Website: lowes
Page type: newsletter-management
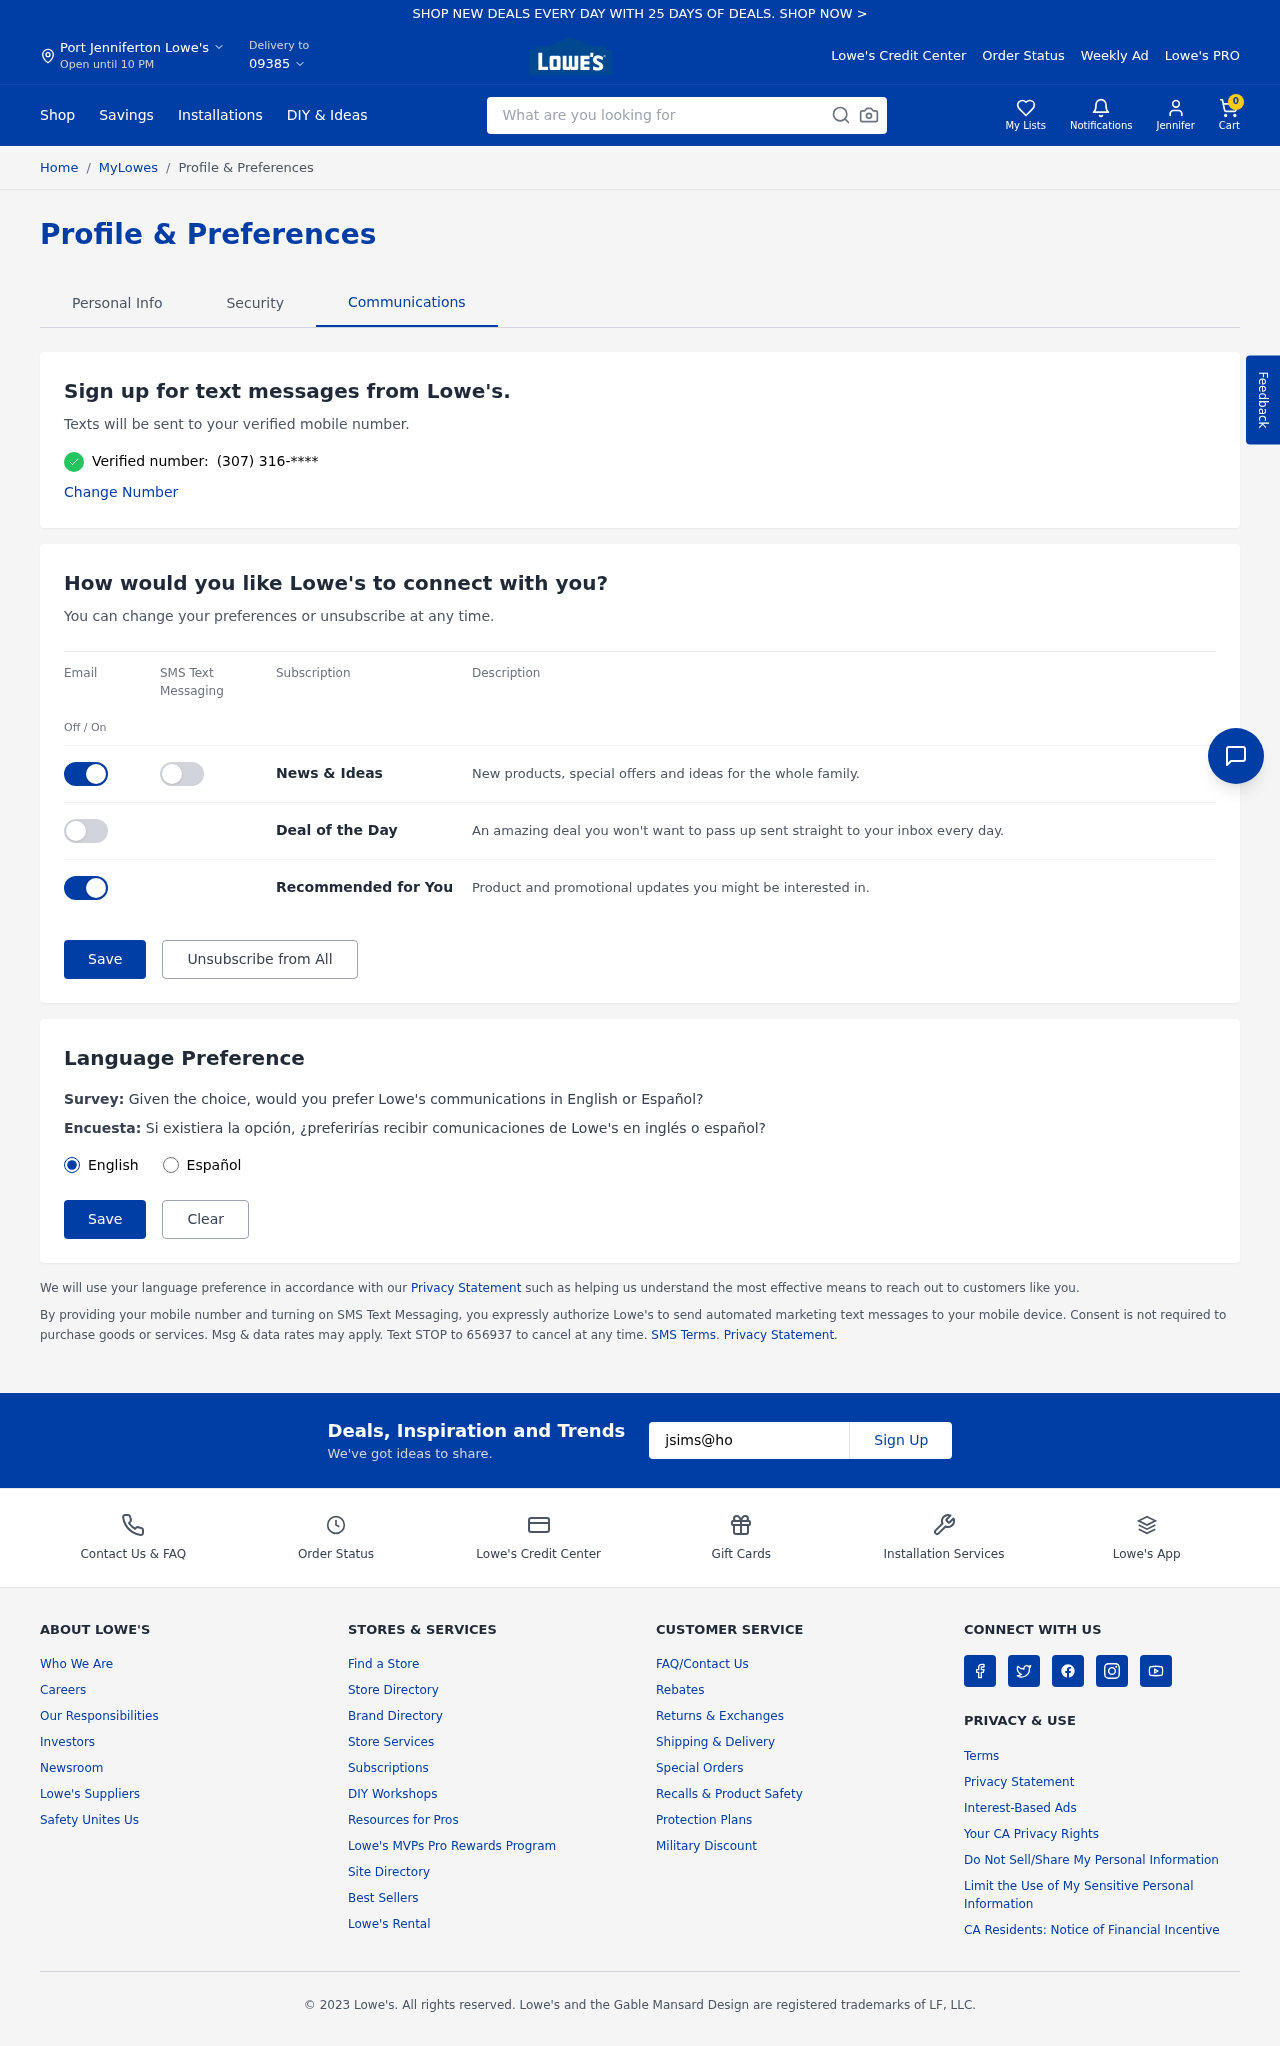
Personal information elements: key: PII_CITY
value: Port Jenniferton
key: PII_EMAIL
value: jsims@hotmail.com
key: PII_FIRSTNAME
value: Jennifer
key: PII_POSTCODE
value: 09385
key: PII_PHONE
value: (307) 316
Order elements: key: ORDER_NUM_ITEMS
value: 0
Search elements: key: HEADER_SEARCH
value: What are you looking for